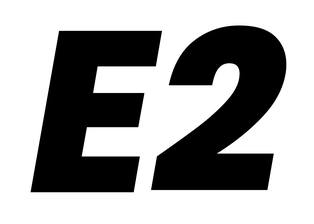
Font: Poppins-ExtraBoldItalic